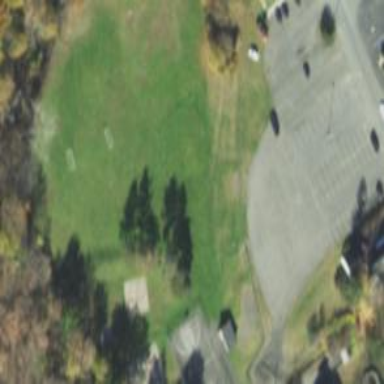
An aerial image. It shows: Recreation ground.